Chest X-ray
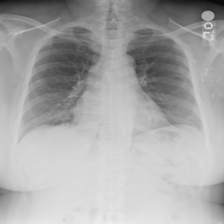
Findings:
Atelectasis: negative
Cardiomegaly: negative
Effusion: negative
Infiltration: negative
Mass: negative
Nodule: negative
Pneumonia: negative
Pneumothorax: negative
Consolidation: negative
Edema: negative
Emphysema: negative
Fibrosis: negative
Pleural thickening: negative
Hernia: negative